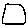
Label: square